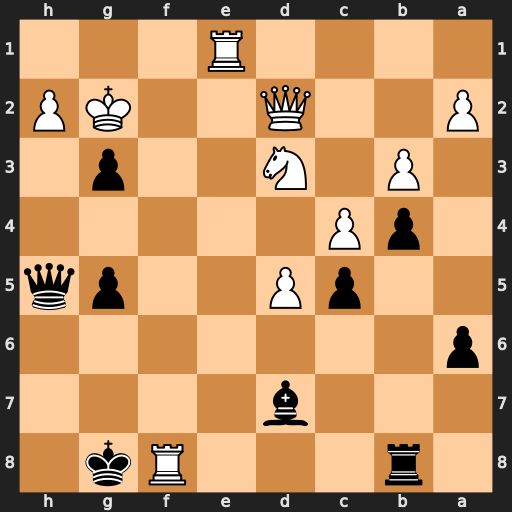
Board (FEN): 1r3Rk1/3b4/p7/2pP2pq/1pP5/1P1N2p1/P2Q2KP/4R3
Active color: b
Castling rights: -
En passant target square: -
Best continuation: Rxf8 hxg3 Bh3+ Kh2 Bg4+ Kg1 Rf3